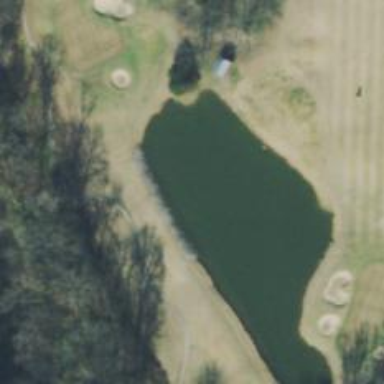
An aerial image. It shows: Water hazard on golf course. The hazard is natural water feature.